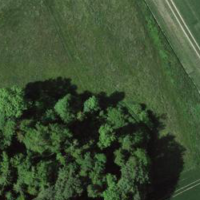
EUNIS habitat code: 52
Species observed at this site:
Turdus pilaris